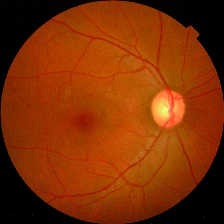
Diabetic retinopathy grade: No DR